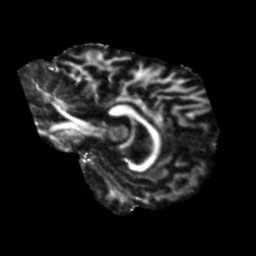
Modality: FA
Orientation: sagittal
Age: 64
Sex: male
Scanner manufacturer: siemens
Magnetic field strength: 3 T
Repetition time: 5.25 s
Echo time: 0.08 s